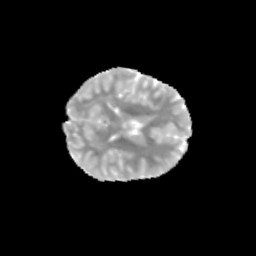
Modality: MD
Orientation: axial
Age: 12
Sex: female
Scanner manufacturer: siemens
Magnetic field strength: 3 T
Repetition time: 3.8 s
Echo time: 0.07 s